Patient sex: M
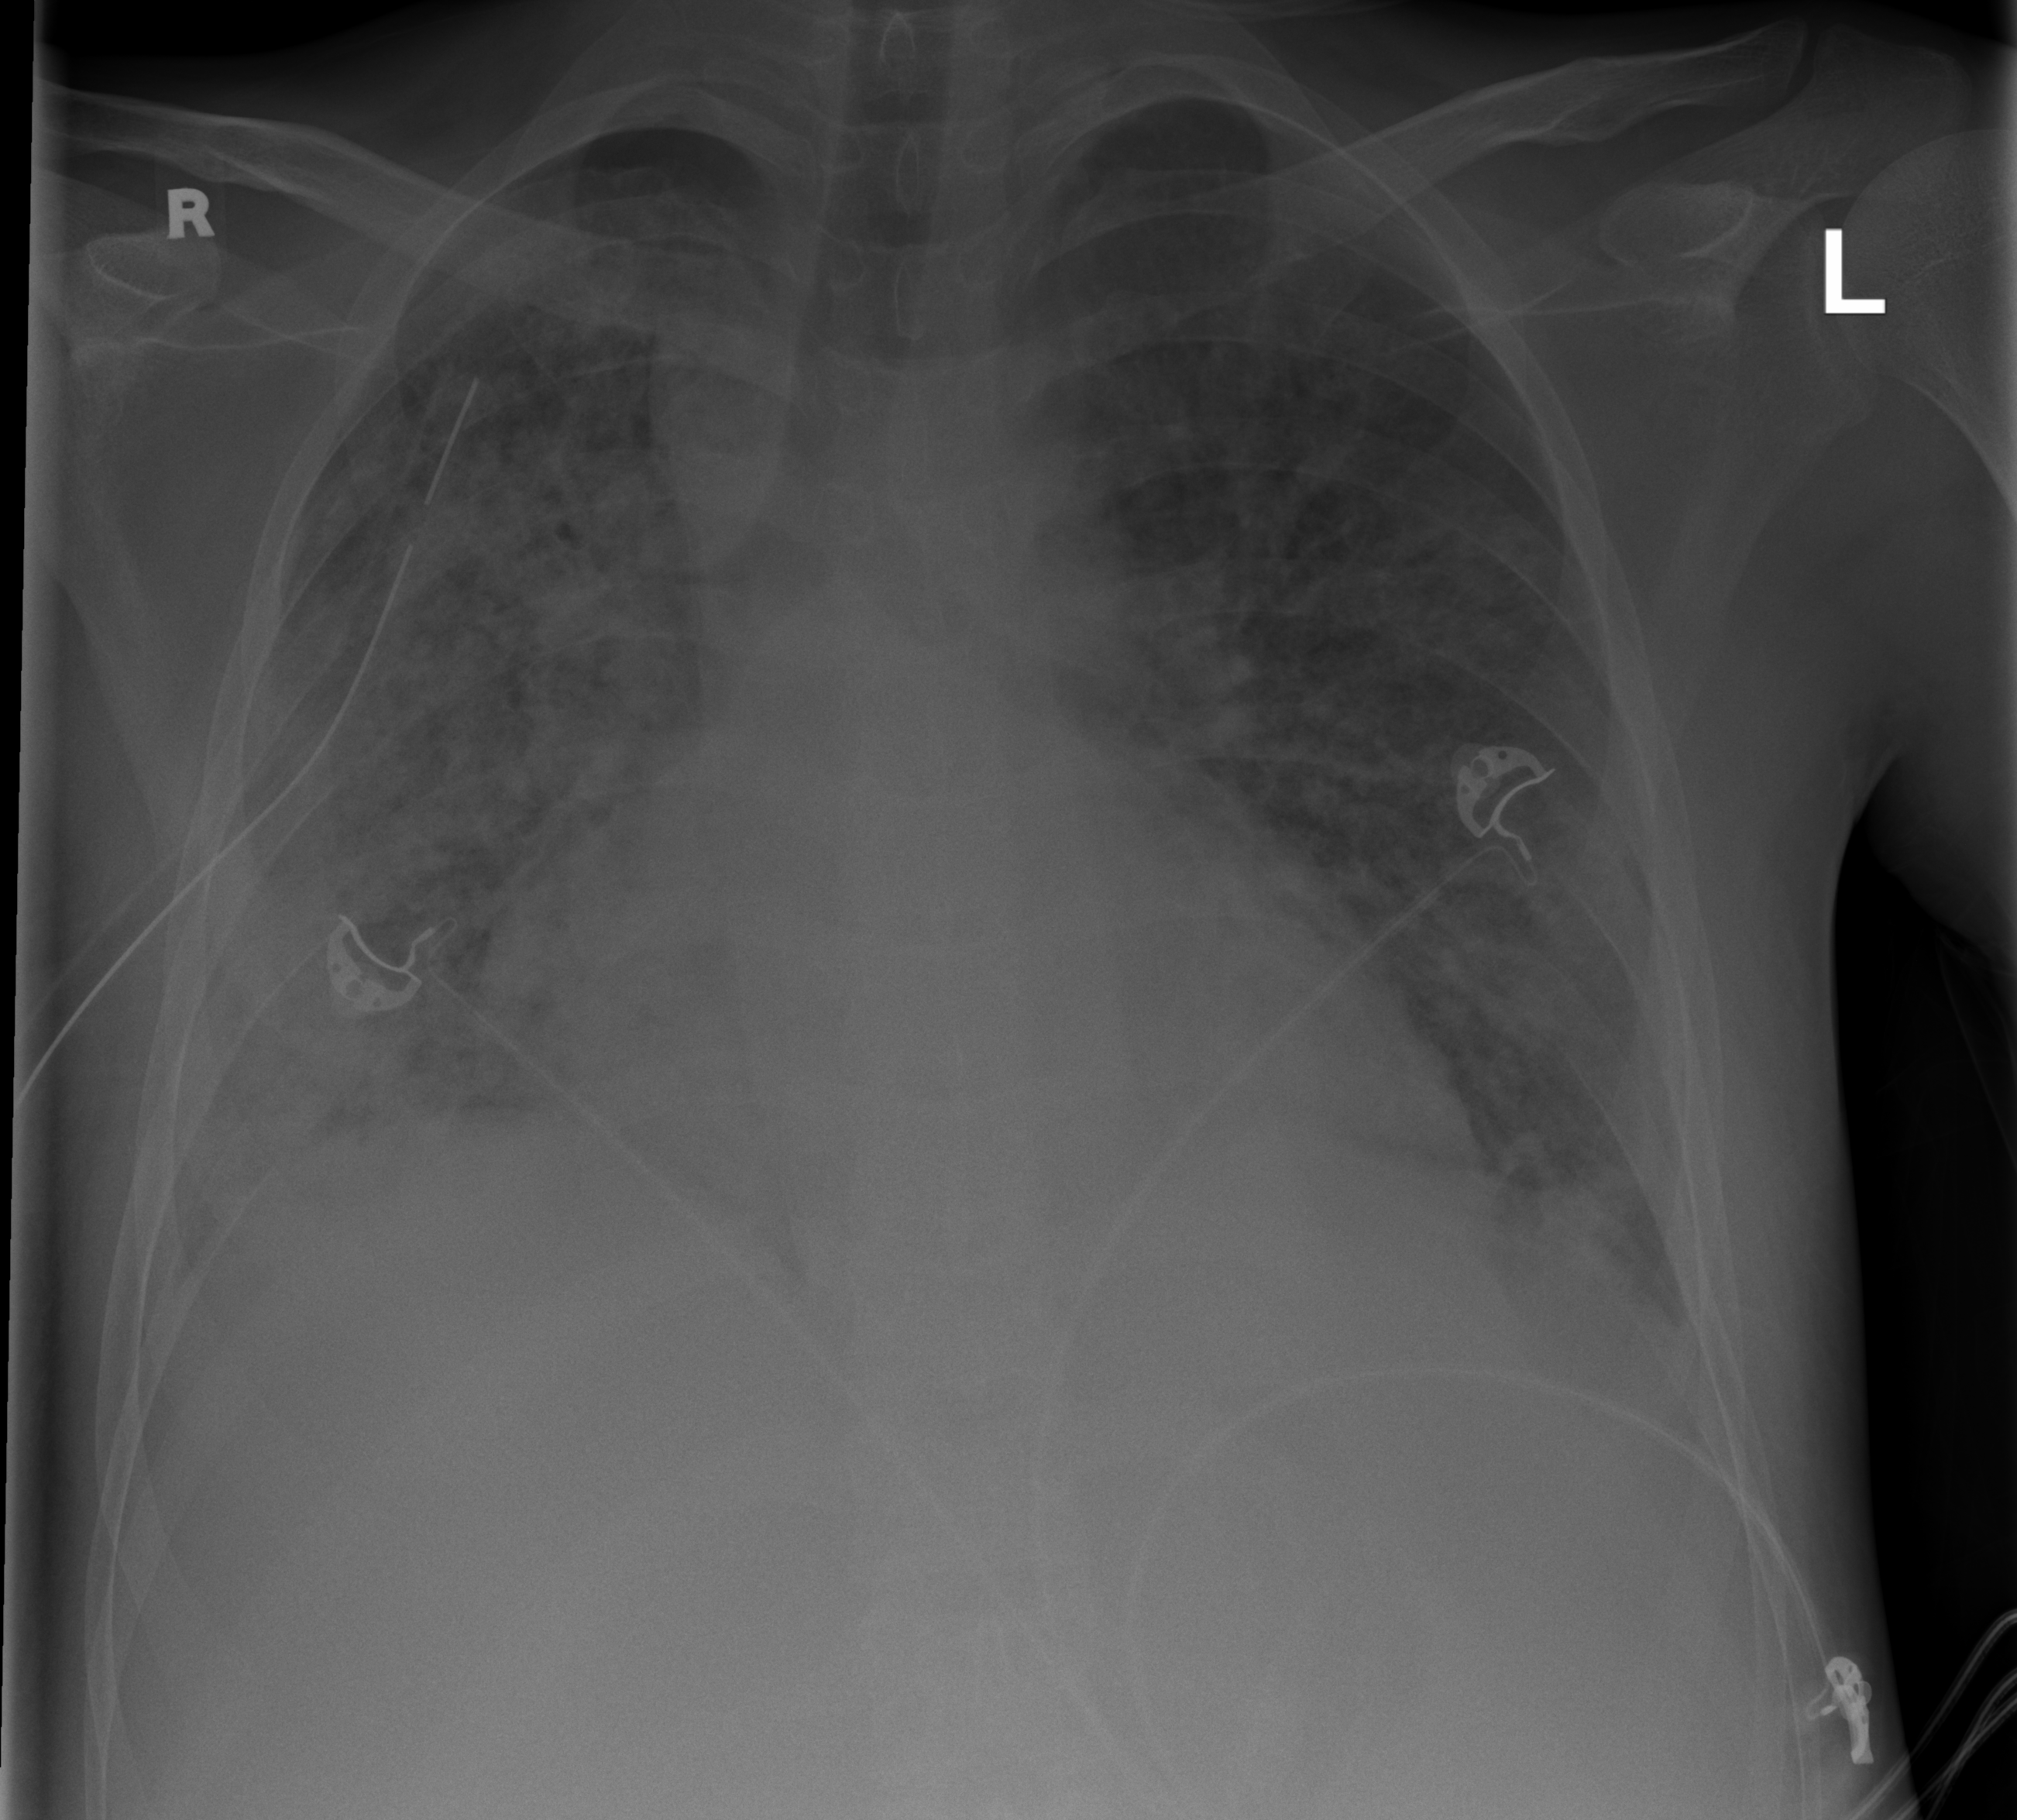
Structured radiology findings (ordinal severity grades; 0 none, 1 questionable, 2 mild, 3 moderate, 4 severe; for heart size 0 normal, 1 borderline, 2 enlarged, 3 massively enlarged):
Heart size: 2
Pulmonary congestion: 2
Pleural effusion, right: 2
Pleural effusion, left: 2
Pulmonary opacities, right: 4
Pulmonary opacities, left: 3
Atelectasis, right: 3
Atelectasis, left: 2